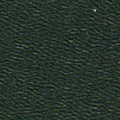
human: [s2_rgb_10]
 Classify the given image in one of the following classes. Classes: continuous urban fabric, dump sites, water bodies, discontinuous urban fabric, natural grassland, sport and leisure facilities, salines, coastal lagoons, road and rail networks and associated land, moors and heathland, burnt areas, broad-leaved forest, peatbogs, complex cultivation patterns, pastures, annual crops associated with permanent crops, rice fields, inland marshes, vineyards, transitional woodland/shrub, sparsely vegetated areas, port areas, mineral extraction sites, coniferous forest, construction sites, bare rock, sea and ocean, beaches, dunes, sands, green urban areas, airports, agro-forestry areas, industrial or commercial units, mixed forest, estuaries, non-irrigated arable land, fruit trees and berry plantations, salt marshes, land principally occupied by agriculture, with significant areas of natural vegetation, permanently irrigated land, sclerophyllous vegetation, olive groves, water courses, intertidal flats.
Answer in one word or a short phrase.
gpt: sea and ocean